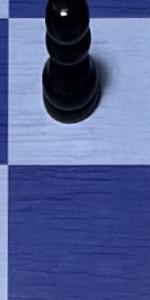
Label: Empty